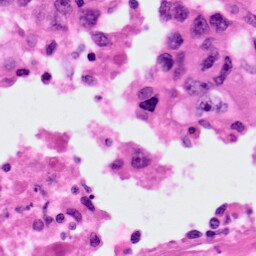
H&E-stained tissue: Lung